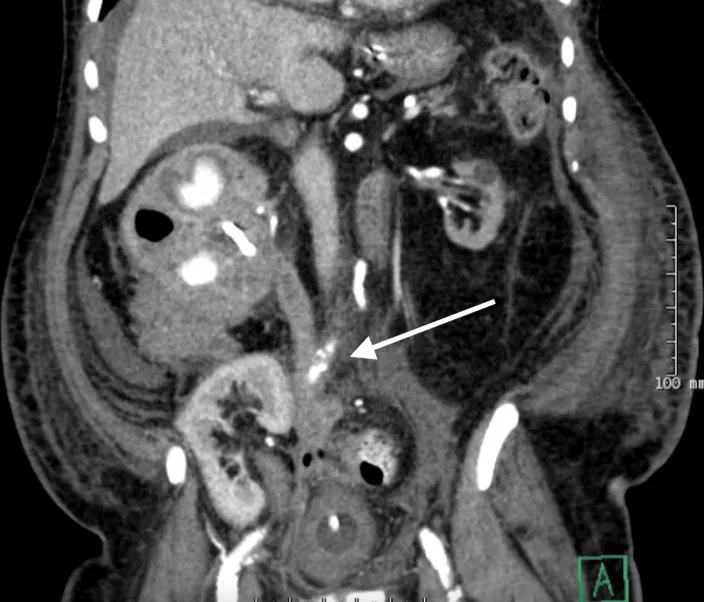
CT of the abdomen and pelvis with findings concerning for a focal sigmoid colon perforation with a right ureterocolic fistula involving the right native ureter.
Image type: radiology (ct)